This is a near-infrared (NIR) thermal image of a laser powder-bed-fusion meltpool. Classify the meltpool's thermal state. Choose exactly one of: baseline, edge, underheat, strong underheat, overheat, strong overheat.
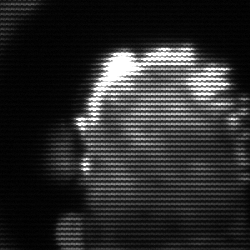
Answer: baseline